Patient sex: M
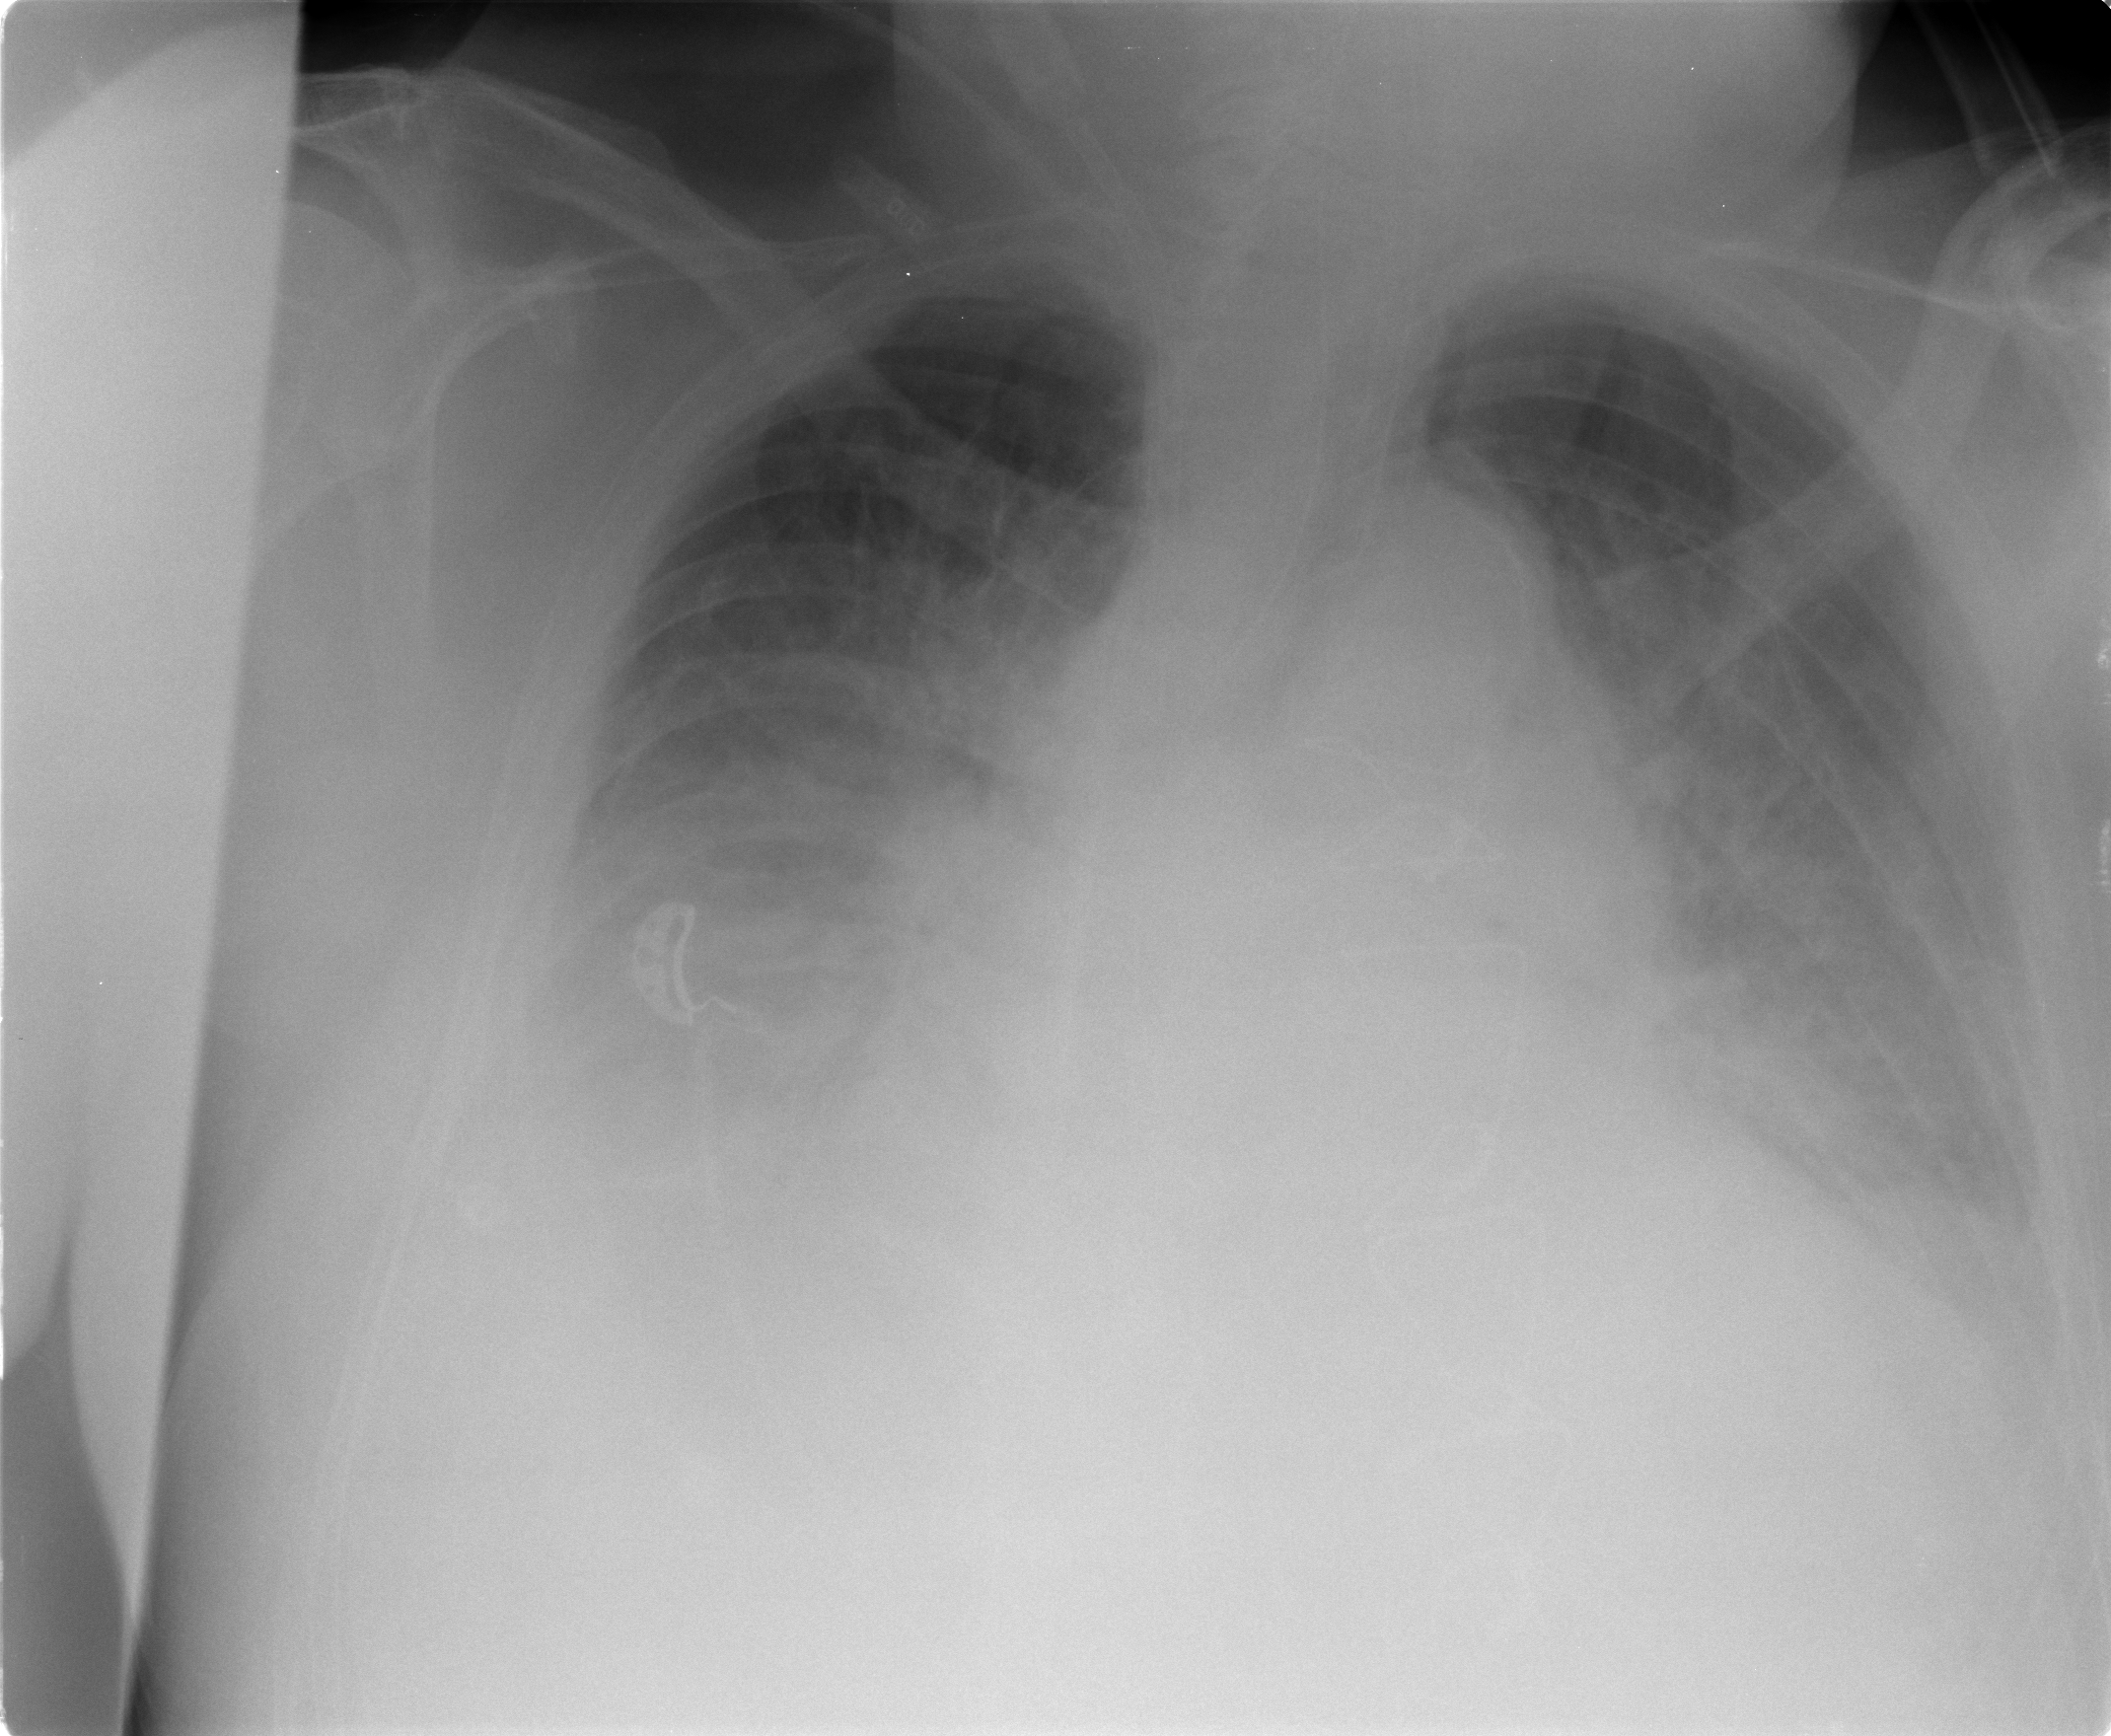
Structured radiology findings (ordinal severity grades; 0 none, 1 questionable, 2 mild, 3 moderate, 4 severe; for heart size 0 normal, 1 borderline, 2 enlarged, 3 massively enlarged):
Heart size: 0
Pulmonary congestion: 4
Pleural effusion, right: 3
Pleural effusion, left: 3
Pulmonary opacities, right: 0
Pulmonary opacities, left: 0
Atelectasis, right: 3
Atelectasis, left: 3